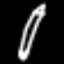
Label: pencil